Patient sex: F
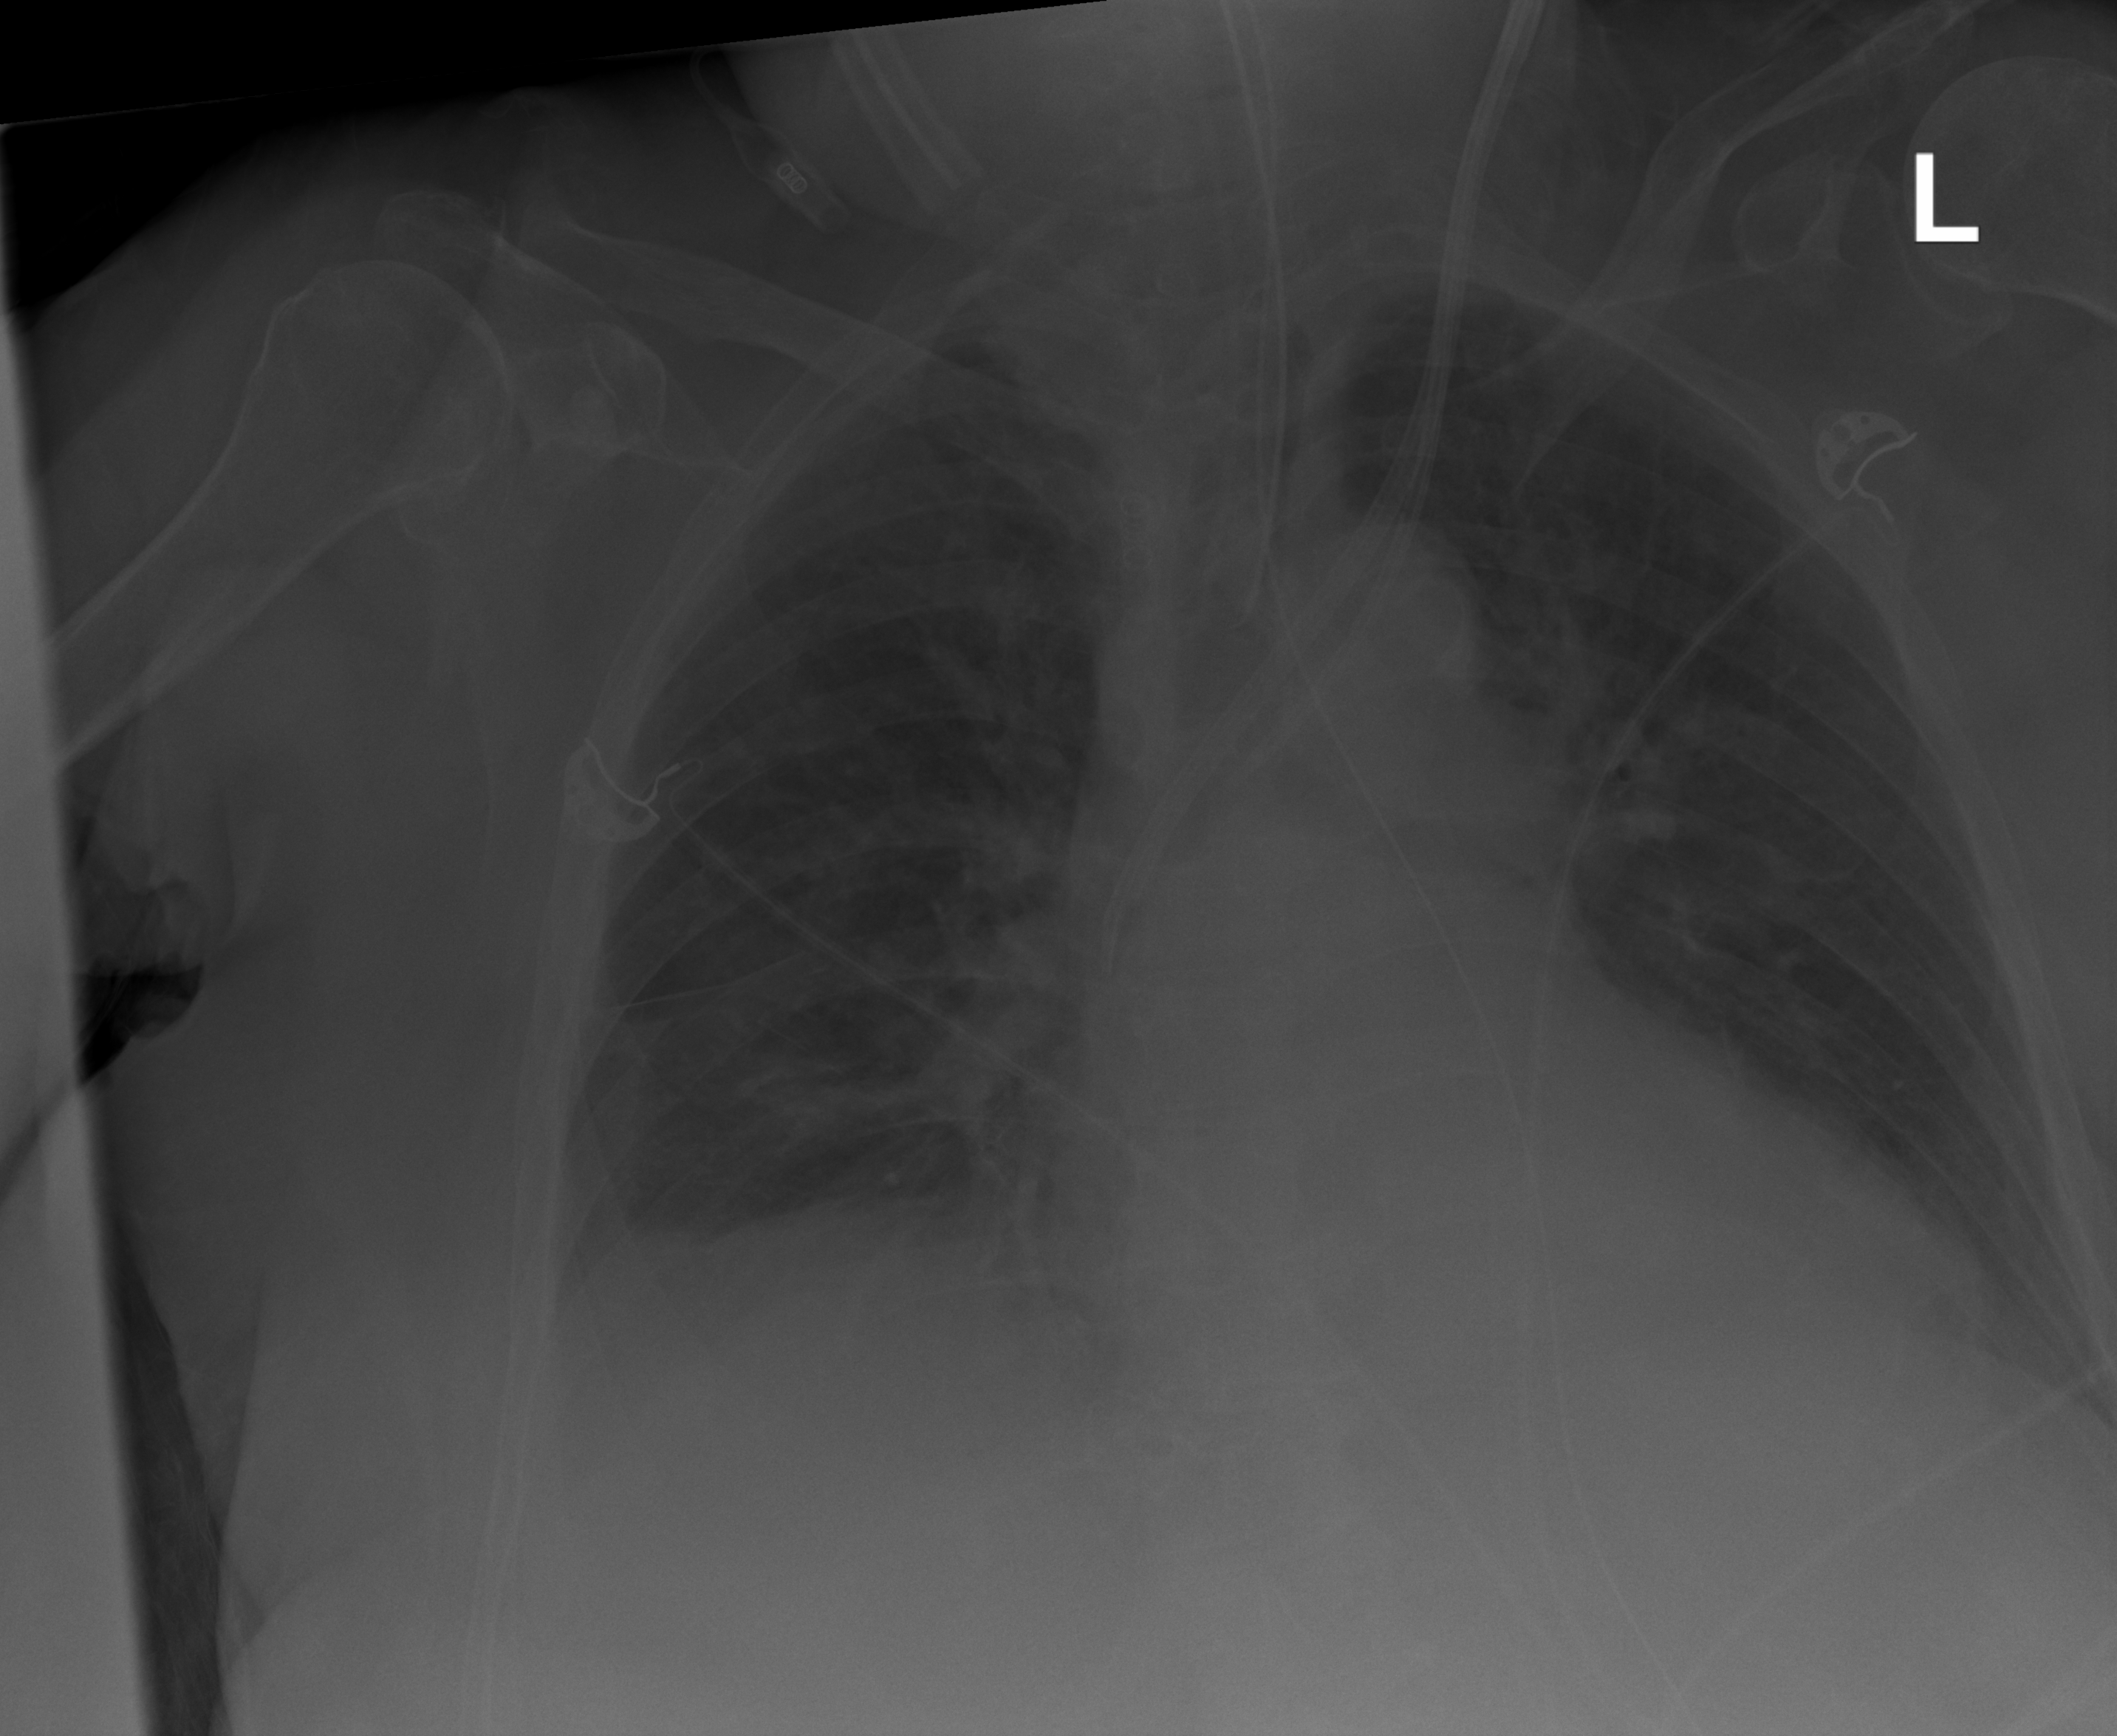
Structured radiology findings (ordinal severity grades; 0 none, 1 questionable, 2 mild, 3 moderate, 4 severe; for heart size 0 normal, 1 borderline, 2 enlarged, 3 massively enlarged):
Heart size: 1
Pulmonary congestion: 2
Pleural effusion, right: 1
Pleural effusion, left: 2
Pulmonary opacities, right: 0
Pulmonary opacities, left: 0
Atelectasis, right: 2
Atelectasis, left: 2